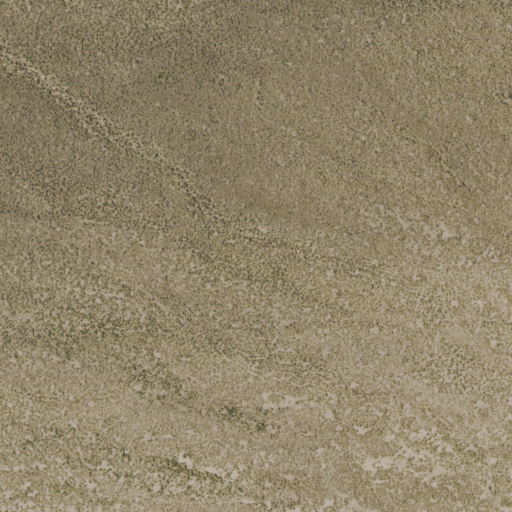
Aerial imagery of valley in Nevada named Willow Canyon containing only shrub